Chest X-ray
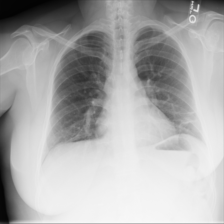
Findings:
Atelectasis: positive
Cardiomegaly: negative
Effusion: negative
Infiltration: negative
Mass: negative
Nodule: negative
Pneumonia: negative
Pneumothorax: negative
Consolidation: negative
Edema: negative
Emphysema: negative
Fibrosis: negative
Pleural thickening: negative
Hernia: negative